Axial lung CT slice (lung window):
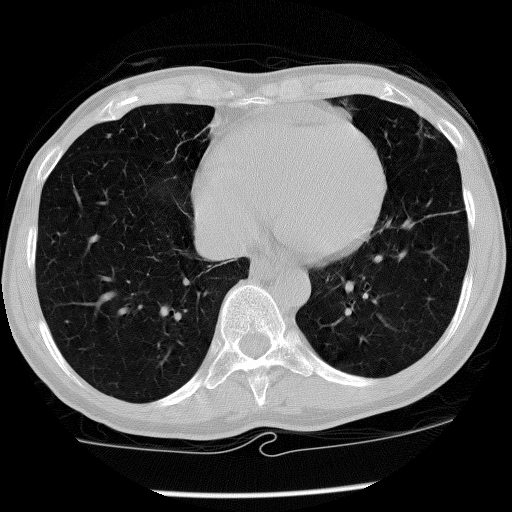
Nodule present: no